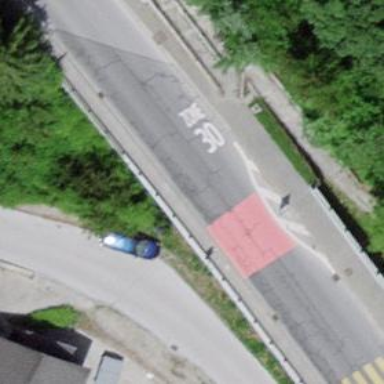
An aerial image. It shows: Asphalt sidewalk along the footway.